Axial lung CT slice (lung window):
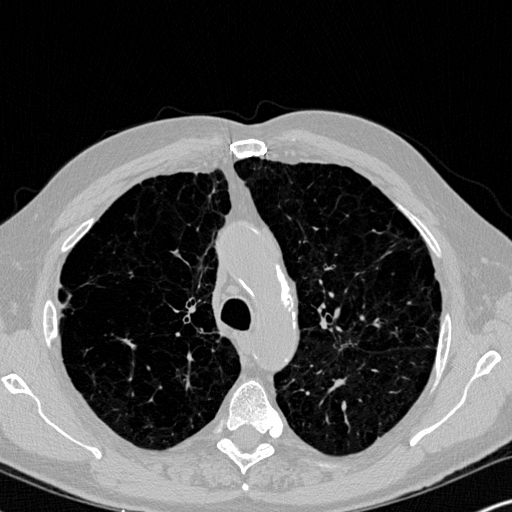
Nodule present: no